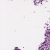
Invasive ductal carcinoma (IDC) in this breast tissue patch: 1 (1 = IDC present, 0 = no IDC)